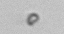
Label: nanoplankton_mix